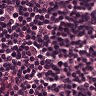
Metastatic tissue present: no